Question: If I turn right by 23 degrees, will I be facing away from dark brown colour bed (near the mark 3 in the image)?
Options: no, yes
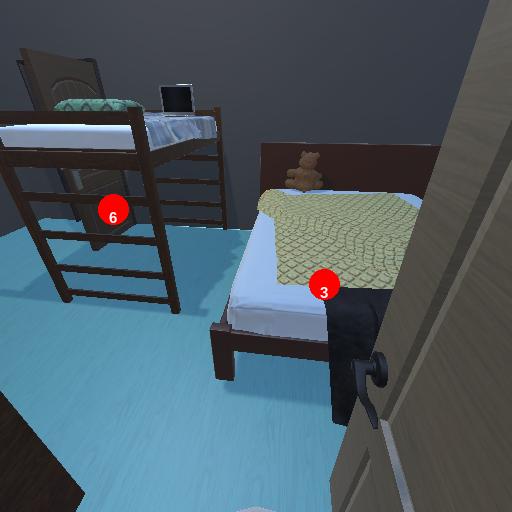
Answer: no